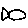
Label: fish